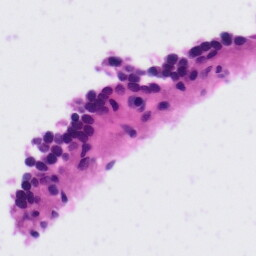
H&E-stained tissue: Tonsil